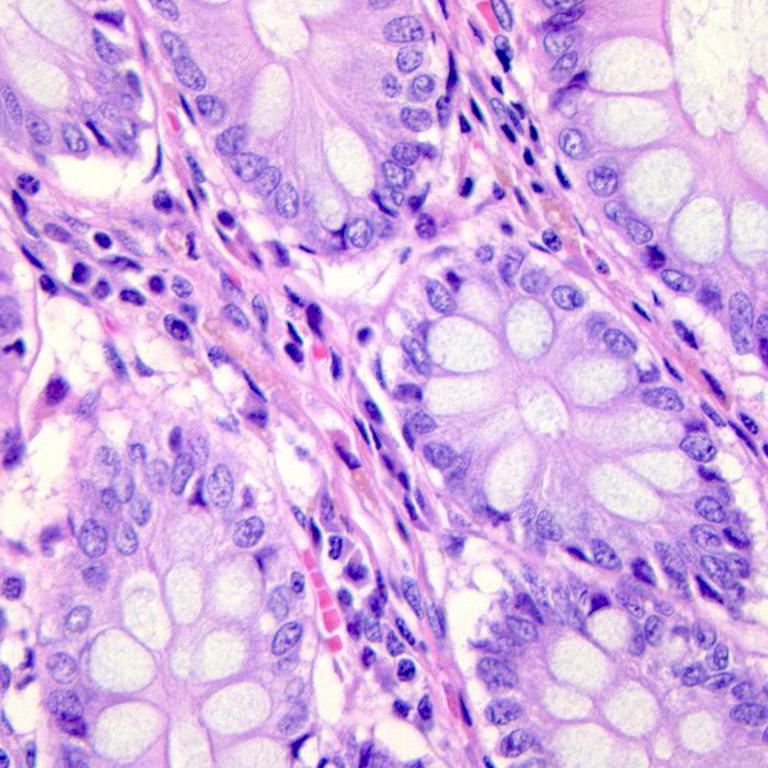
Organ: colon
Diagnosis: benign